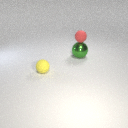
small red rubber sphere above large green metal sphere